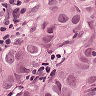
Metastatic tissue present: yes